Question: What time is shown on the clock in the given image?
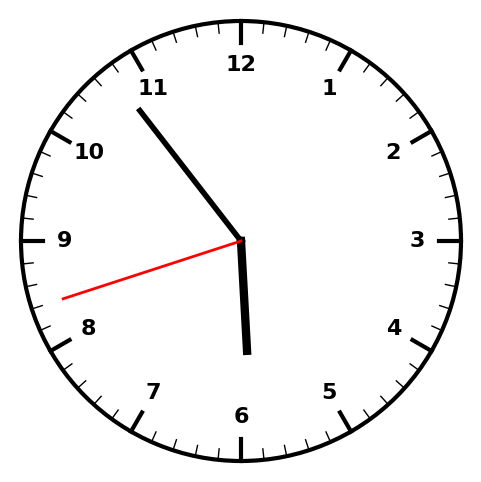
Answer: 05:53:42